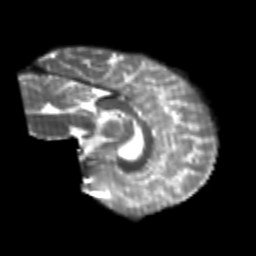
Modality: T2w
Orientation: sagittal
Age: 24
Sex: female
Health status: healthy
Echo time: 0.074 s